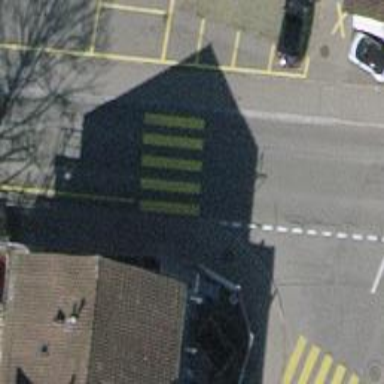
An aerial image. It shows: Marked crossing on the road.